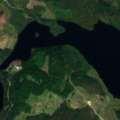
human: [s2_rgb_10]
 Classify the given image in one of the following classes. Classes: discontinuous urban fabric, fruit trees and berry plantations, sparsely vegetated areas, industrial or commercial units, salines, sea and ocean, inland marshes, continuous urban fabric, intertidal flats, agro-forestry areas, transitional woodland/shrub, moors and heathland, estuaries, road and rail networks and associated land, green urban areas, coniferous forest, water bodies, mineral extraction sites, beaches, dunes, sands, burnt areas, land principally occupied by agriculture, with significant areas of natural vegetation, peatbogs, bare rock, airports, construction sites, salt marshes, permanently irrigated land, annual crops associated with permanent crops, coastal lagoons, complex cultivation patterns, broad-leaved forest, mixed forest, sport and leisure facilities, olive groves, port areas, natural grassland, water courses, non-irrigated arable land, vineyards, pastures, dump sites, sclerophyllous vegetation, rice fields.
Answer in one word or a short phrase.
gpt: coniferous forest, mixed forest, transitional woodland/shrub, water bodies